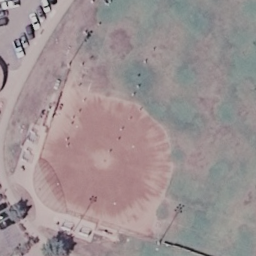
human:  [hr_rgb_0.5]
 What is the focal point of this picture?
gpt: baseball diamond